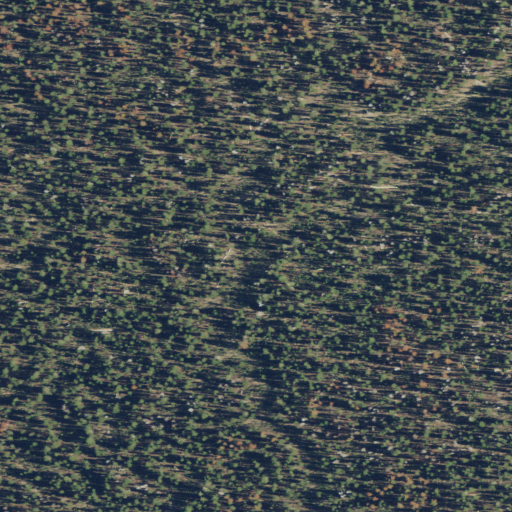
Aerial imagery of plain(s) in Oregon named Pumice Flat containing only evergreen forest